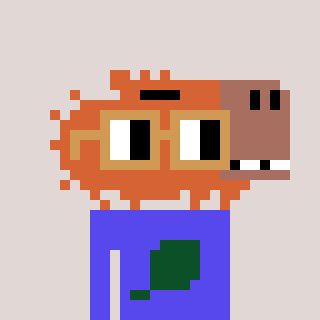
a pixel art character with square brown glasses, a capybara-shaped head and a computerblue-colored body on a warm background